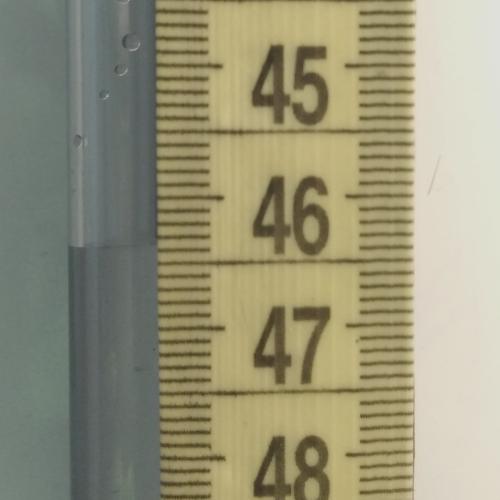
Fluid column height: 46.4 cm